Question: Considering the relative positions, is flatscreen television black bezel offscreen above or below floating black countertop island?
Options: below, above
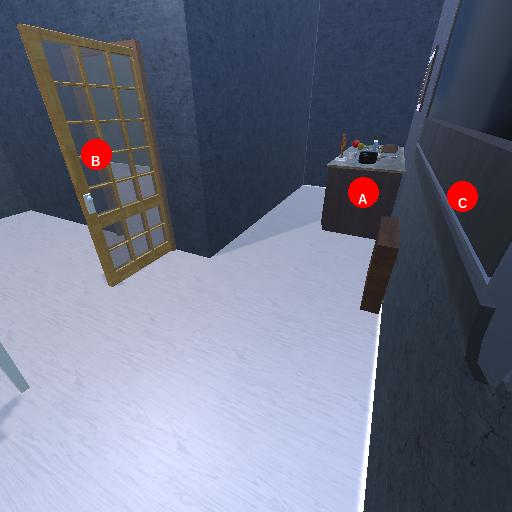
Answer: below